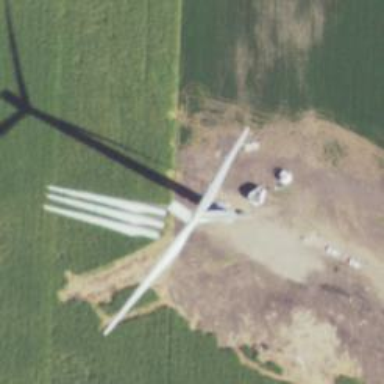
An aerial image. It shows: Wind generator powered by horizontal axis wind turbine.